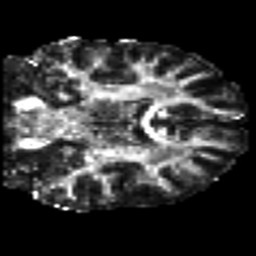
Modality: FA
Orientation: coronal
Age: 36
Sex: female
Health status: healthy
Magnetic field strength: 3 T
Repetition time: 8.4 s
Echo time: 0.0926 s